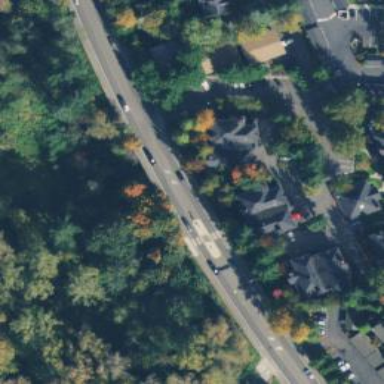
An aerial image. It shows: Footway crossing with traffic island.